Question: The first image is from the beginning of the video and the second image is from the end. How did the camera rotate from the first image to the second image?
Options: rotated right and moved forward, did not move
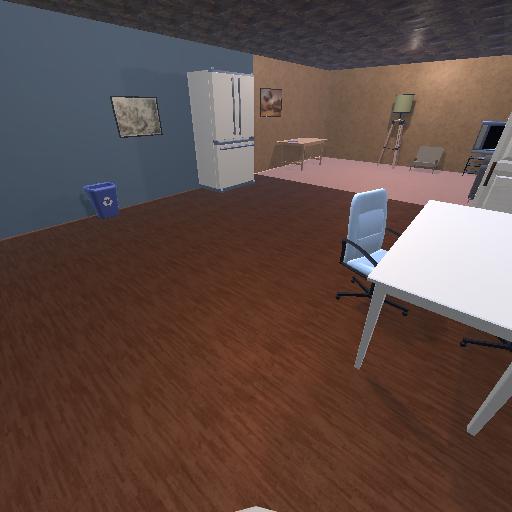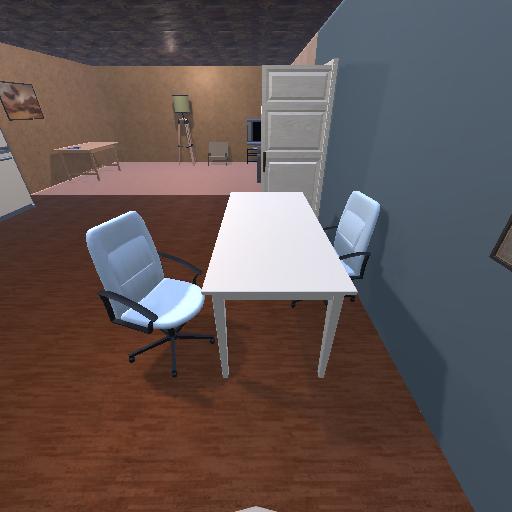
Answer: rotated right and moved forward